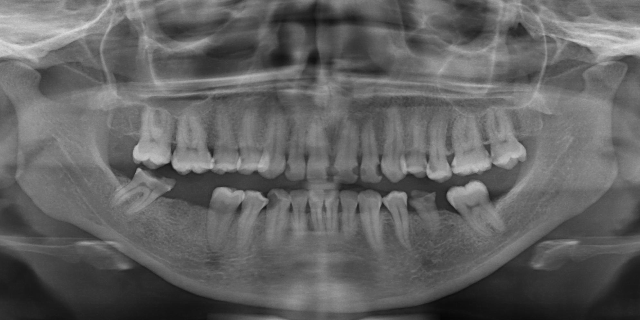
adult